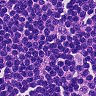
Metastatic tissue present: no